Question: I've spent many hours trying to solve this problem, but I still can't understand why does this happen. I've seen a lot of examples of using RatioResolutionPolicy and found no mistakes in my code, difference is just that all examples are run in landscape orientation, not portrait. Here's my code:
'''
this.mCamera = new Camera(0, 0, 320, 480);
final EngineOptions engineOptions = new EngineOptions(true,
ScreenOrientation.PORTRAIT, new RatioResolutionPolicy(320, 480), mCamera);
return new Engine(engineOptions);
'''
And here's the result on a 854x480 screen:
Does anyone have any ideas? Thanks.
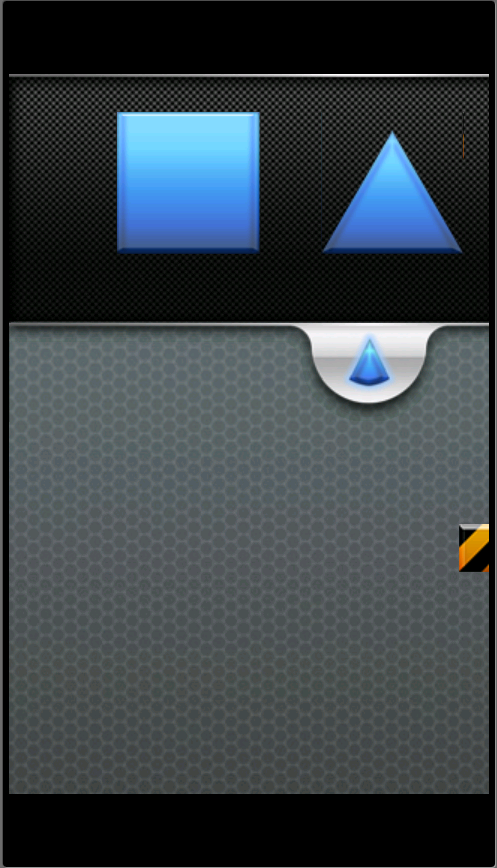
Answer: You didn't post what your actual problem is, but I assume you are talking about the black 'bars' at the top/bottom?
The reason is:
320 / 480 = 0.6666
480 / 854 = 0.5621
--> You get 134 black pixels, 67 at the top and 67 at the bottom.